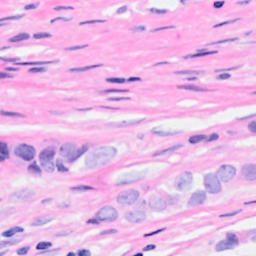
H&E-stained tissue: Breast